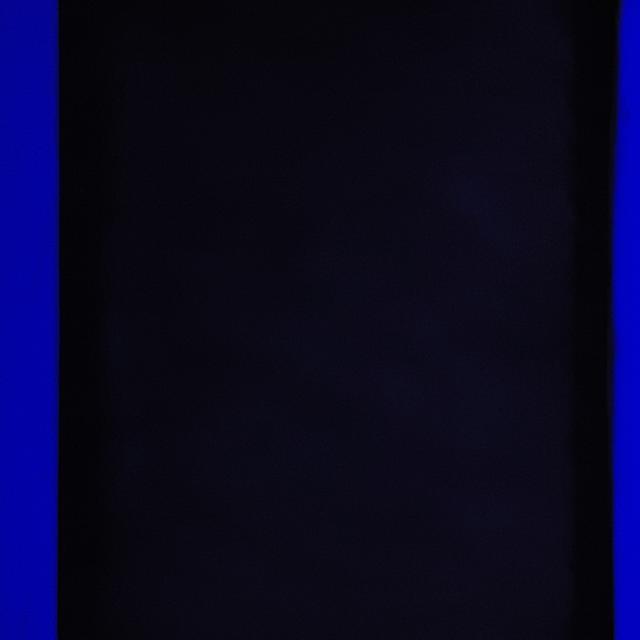
Healthy canine skin — no visible lesions, inflammation, or abnormalities. The skin and coat appear normal.